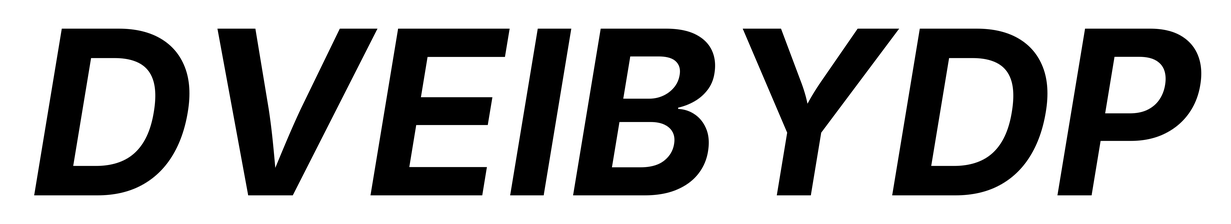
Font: Inter-Italic_Bold_Italic